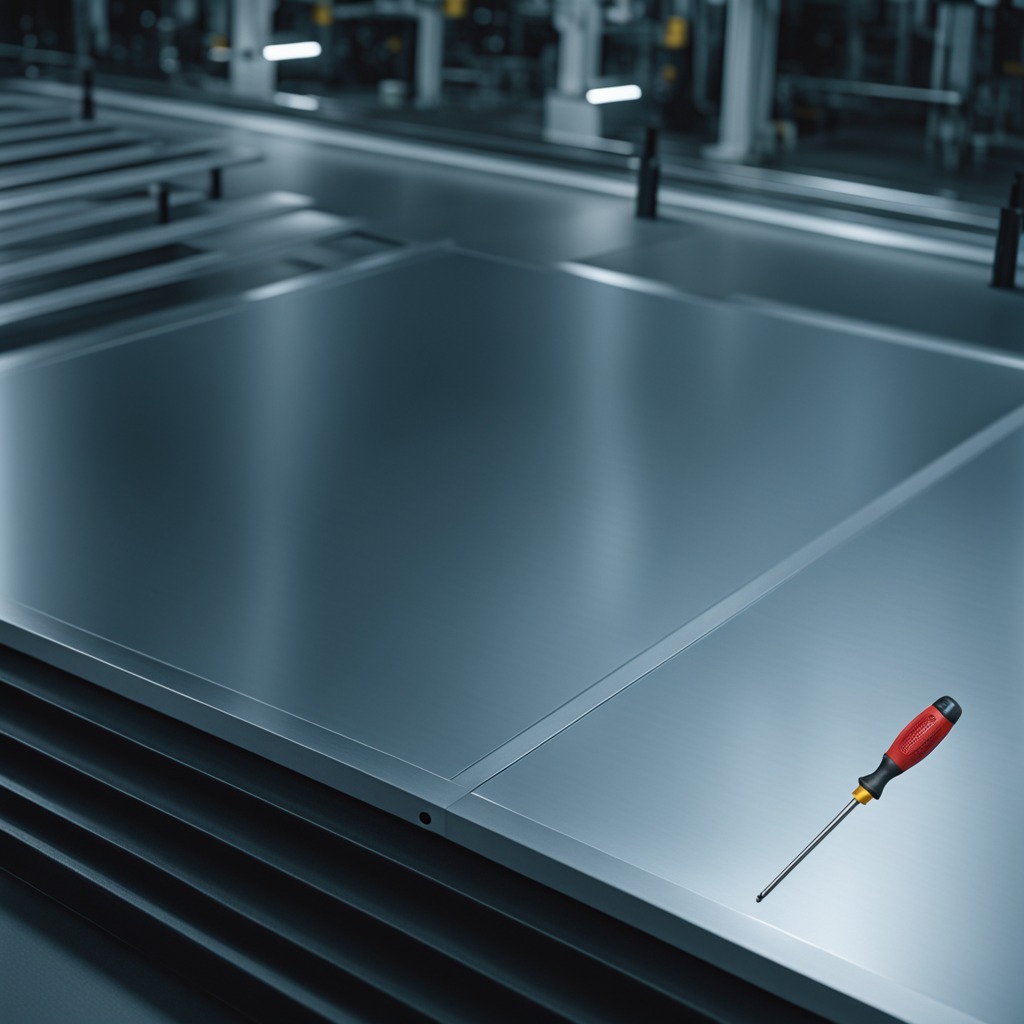
A screwdriver is lying on the metal table.